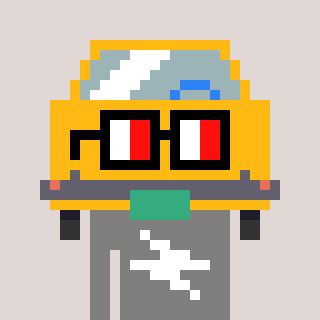
a pixel art character with square glasses with black frames and red eyes, a taxi-shaped head and a bluegrey-colored body on a warm background